Field crop: maize
Growth stage: 1
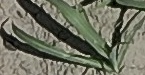
Species: sorghum